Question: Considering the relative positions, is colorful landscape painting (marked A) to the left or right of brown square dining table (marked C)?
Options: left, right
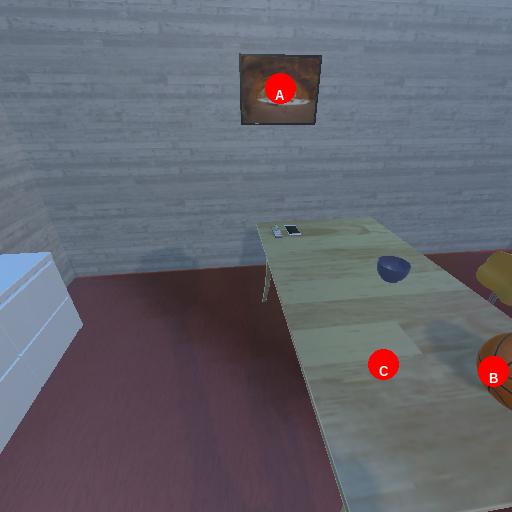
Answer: left